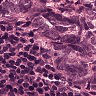
Metastatic tissue present: yes